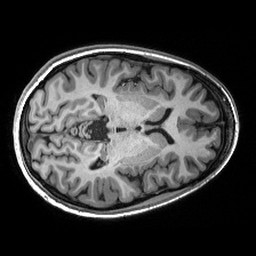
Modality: T1w
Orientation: axial
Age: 24
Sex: female
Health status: healthy
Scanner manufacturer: siemens
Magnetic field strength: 3 T
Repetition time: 2.53 s
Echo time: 0.00288 s